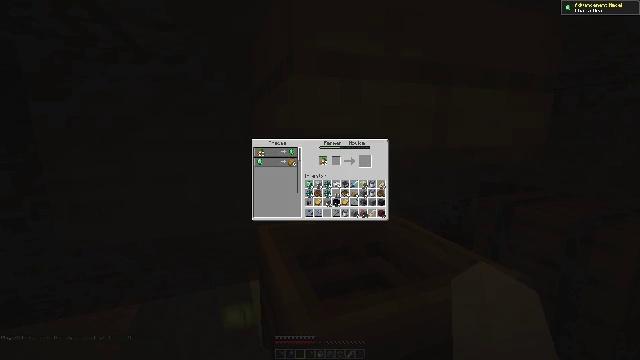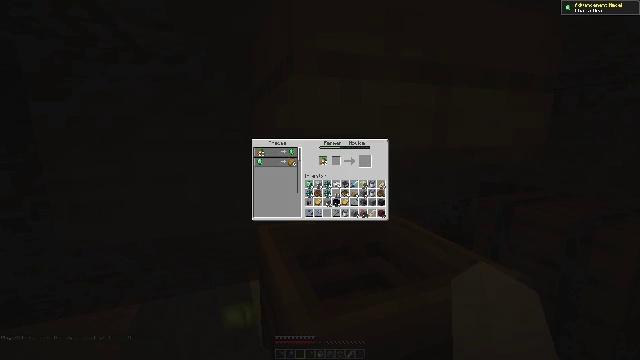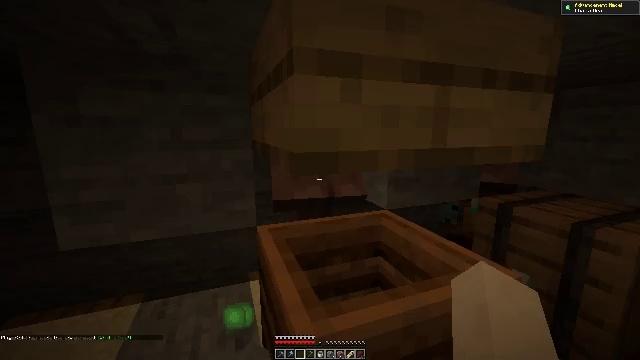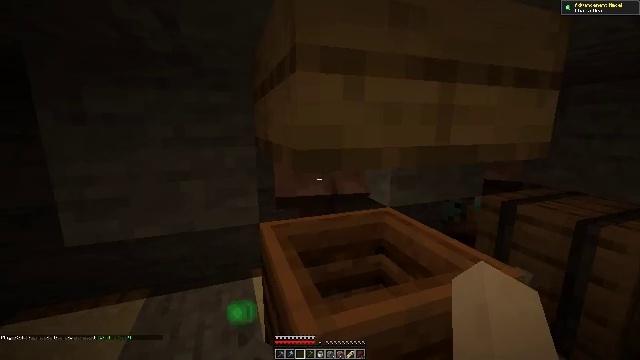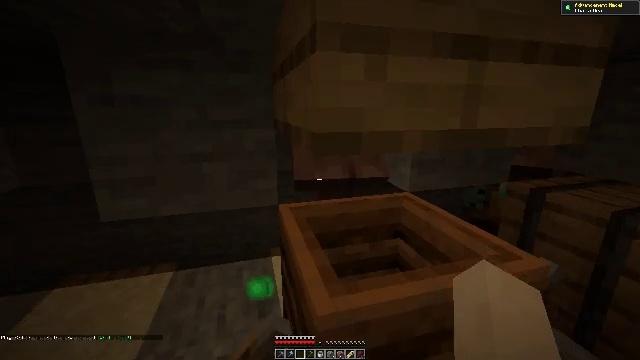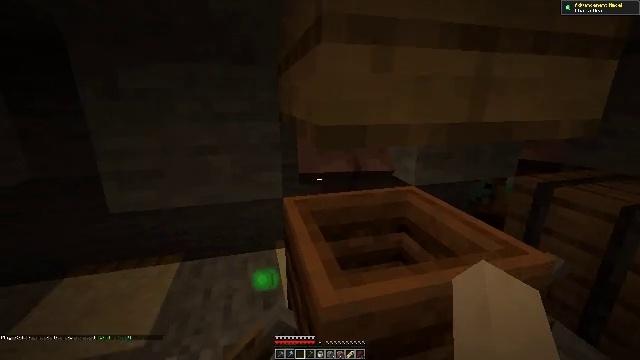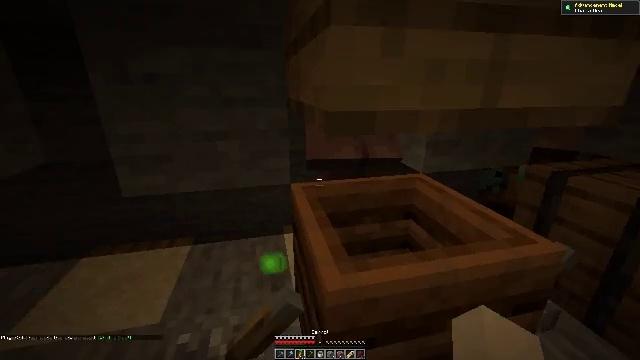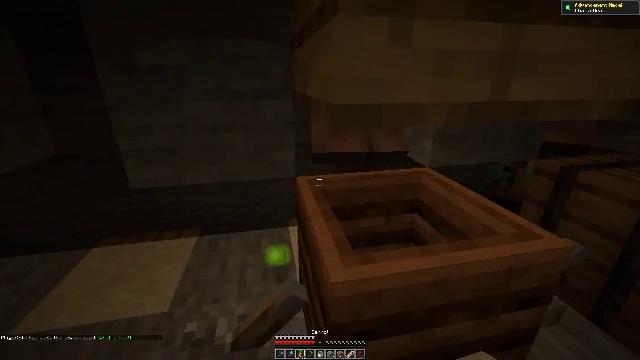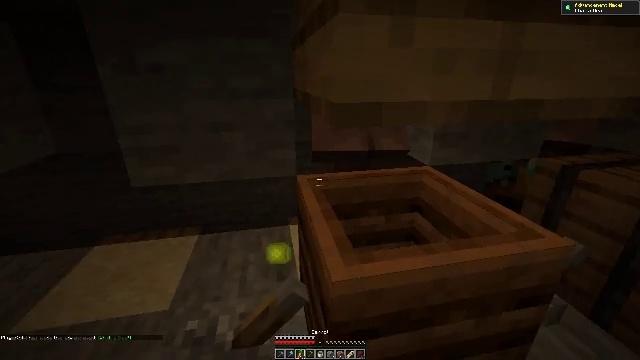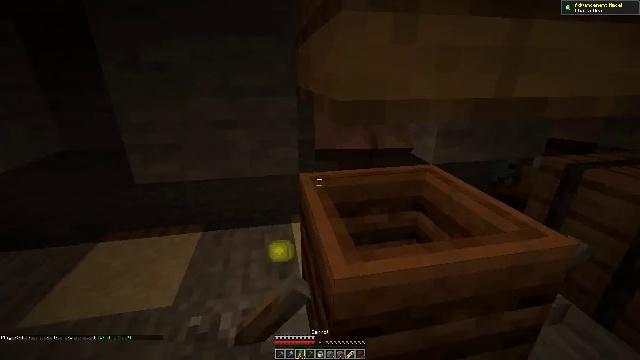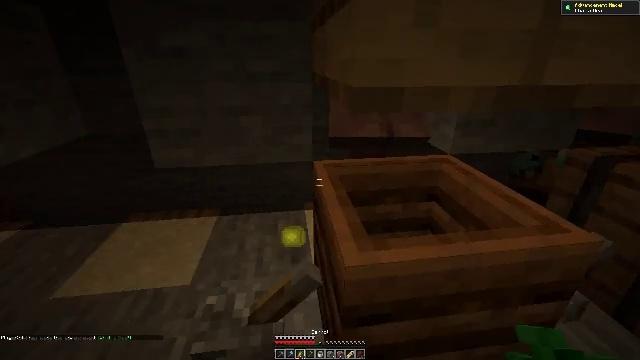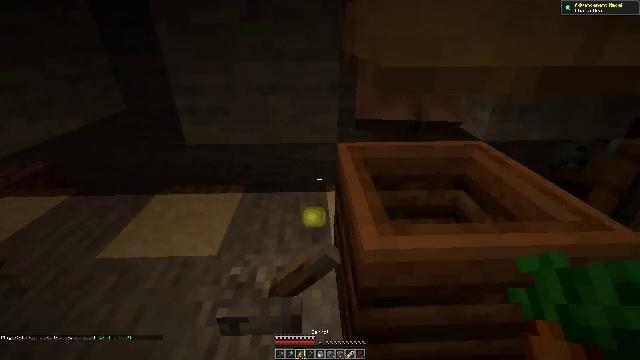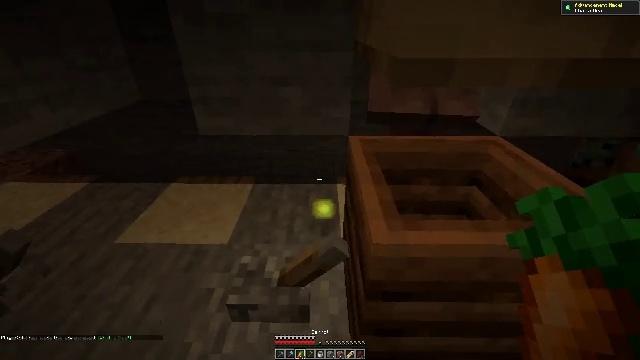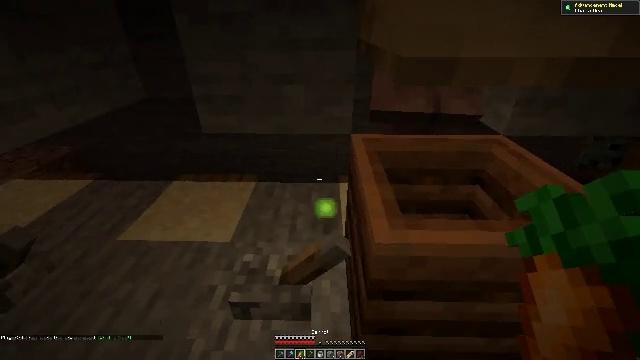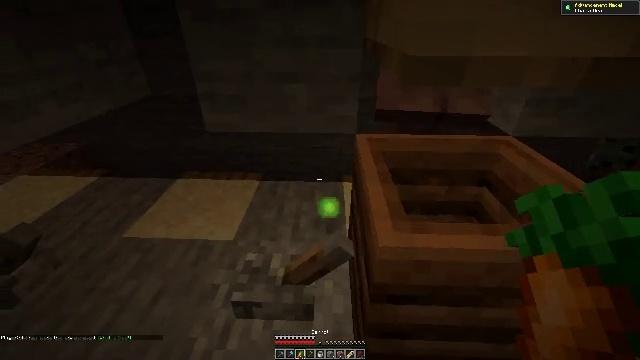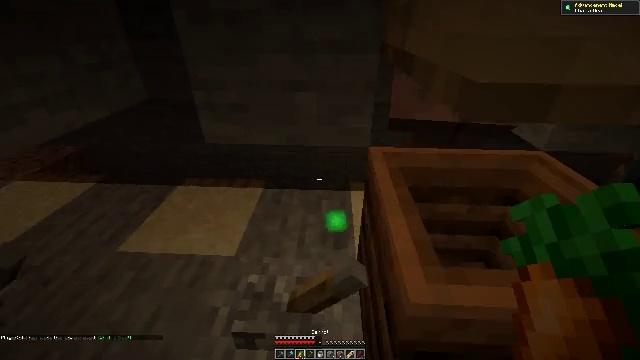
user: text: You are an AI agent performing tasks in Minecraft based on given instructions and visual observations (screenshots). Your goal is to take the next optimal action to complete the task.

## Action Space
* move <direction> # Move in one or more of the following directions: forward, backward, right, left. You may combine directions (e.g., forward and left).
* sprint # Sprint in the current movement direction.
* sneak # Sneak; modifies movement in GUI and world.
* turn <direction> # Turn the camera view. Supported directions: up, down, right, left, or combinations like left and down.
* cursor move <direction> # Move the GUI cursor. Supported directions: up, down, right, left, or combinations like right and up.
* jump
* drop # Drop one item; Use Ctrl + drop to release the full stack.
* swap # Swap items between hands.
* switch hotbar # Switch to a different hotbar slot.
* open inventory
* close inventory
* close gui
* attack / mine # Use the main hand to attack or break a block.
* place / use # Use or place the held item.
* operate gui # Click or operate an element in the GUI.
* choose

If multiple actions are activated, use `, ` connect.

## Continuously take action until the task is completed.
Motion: motion action
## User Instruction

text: Reclaim the oak slab from a structure.
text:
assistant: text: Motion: no_op
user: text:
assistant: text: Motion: open inventory
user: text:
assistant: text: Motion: open inventory
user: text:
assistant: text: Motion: turn left and down, open inventory
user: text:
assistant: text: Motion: turn left and down
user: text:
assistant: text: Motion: turn left and down
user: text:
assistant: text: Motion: turn left and down
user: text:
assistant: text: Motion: no_op
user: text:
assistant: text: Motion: no_op
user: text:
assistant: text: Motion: turn left and down
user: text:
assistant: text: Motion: turn left and down
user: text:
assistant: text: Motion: turn left and down
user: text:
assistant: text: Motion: no_op
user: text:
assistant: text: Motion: move forward, turn left
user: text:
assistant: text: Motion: move forward and move left
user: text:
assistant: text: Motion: move forward and move left
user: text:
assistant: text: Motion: move forward and move left
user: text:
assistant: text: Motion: move forward and move left
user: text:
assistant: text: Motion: move forward, turn right and down
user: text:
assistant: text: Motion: move forward, turn right and down
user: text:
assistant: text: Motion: move forward, turn right and down
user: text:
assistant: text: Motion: move forward, turn right and down
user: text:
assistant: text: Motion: move forward, turn right
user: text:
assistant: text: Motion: turn right
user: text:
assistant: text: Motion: no_op
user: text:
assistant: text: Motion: no_op
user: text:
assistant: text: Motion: no_op
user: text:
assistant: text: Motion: no_op
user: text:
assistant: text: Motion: no_op
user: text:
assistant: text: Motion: move back